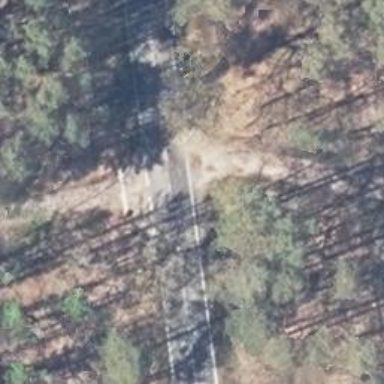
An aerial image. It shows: Unclassified paved road.